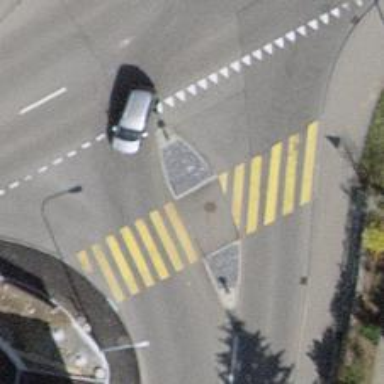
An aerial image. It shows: Marked crossing with zebra sign and island in the middle.